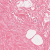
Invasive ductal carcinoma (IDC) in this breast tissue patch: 0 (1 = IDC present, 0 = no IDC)